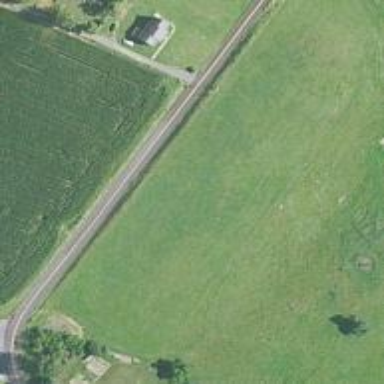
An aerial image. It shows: Tertiary road.